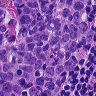
Metastatic tissue present: no